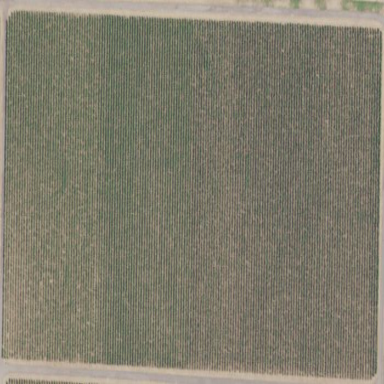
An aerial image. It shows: Vineyard growing grapes.